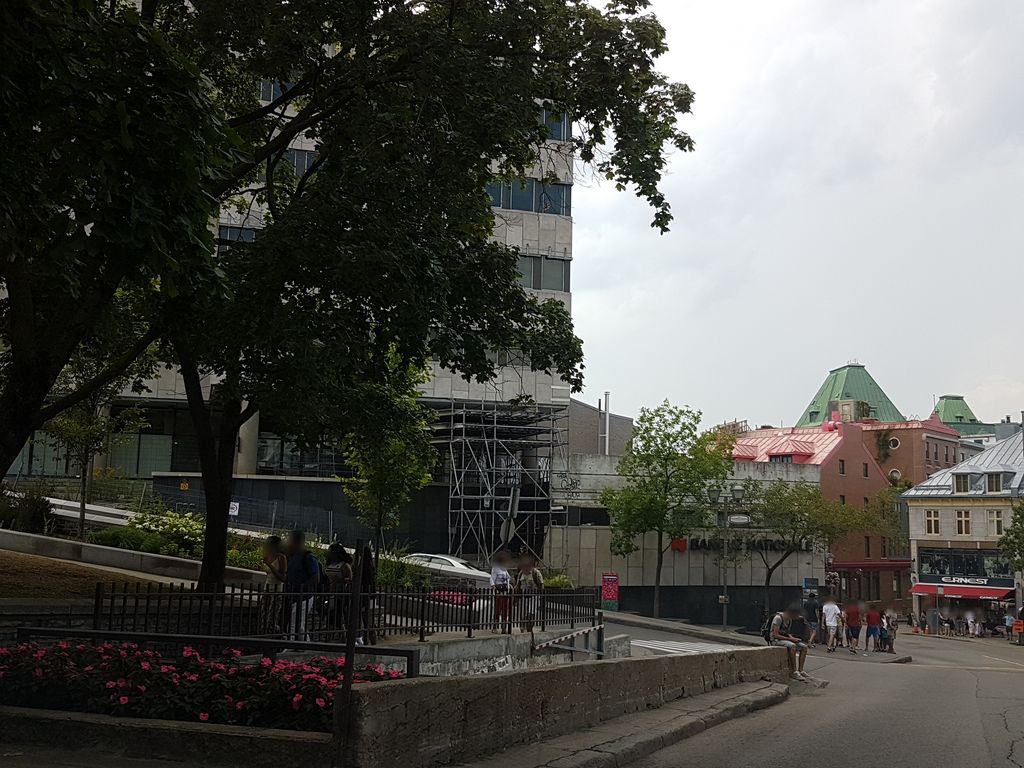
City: quebec_city